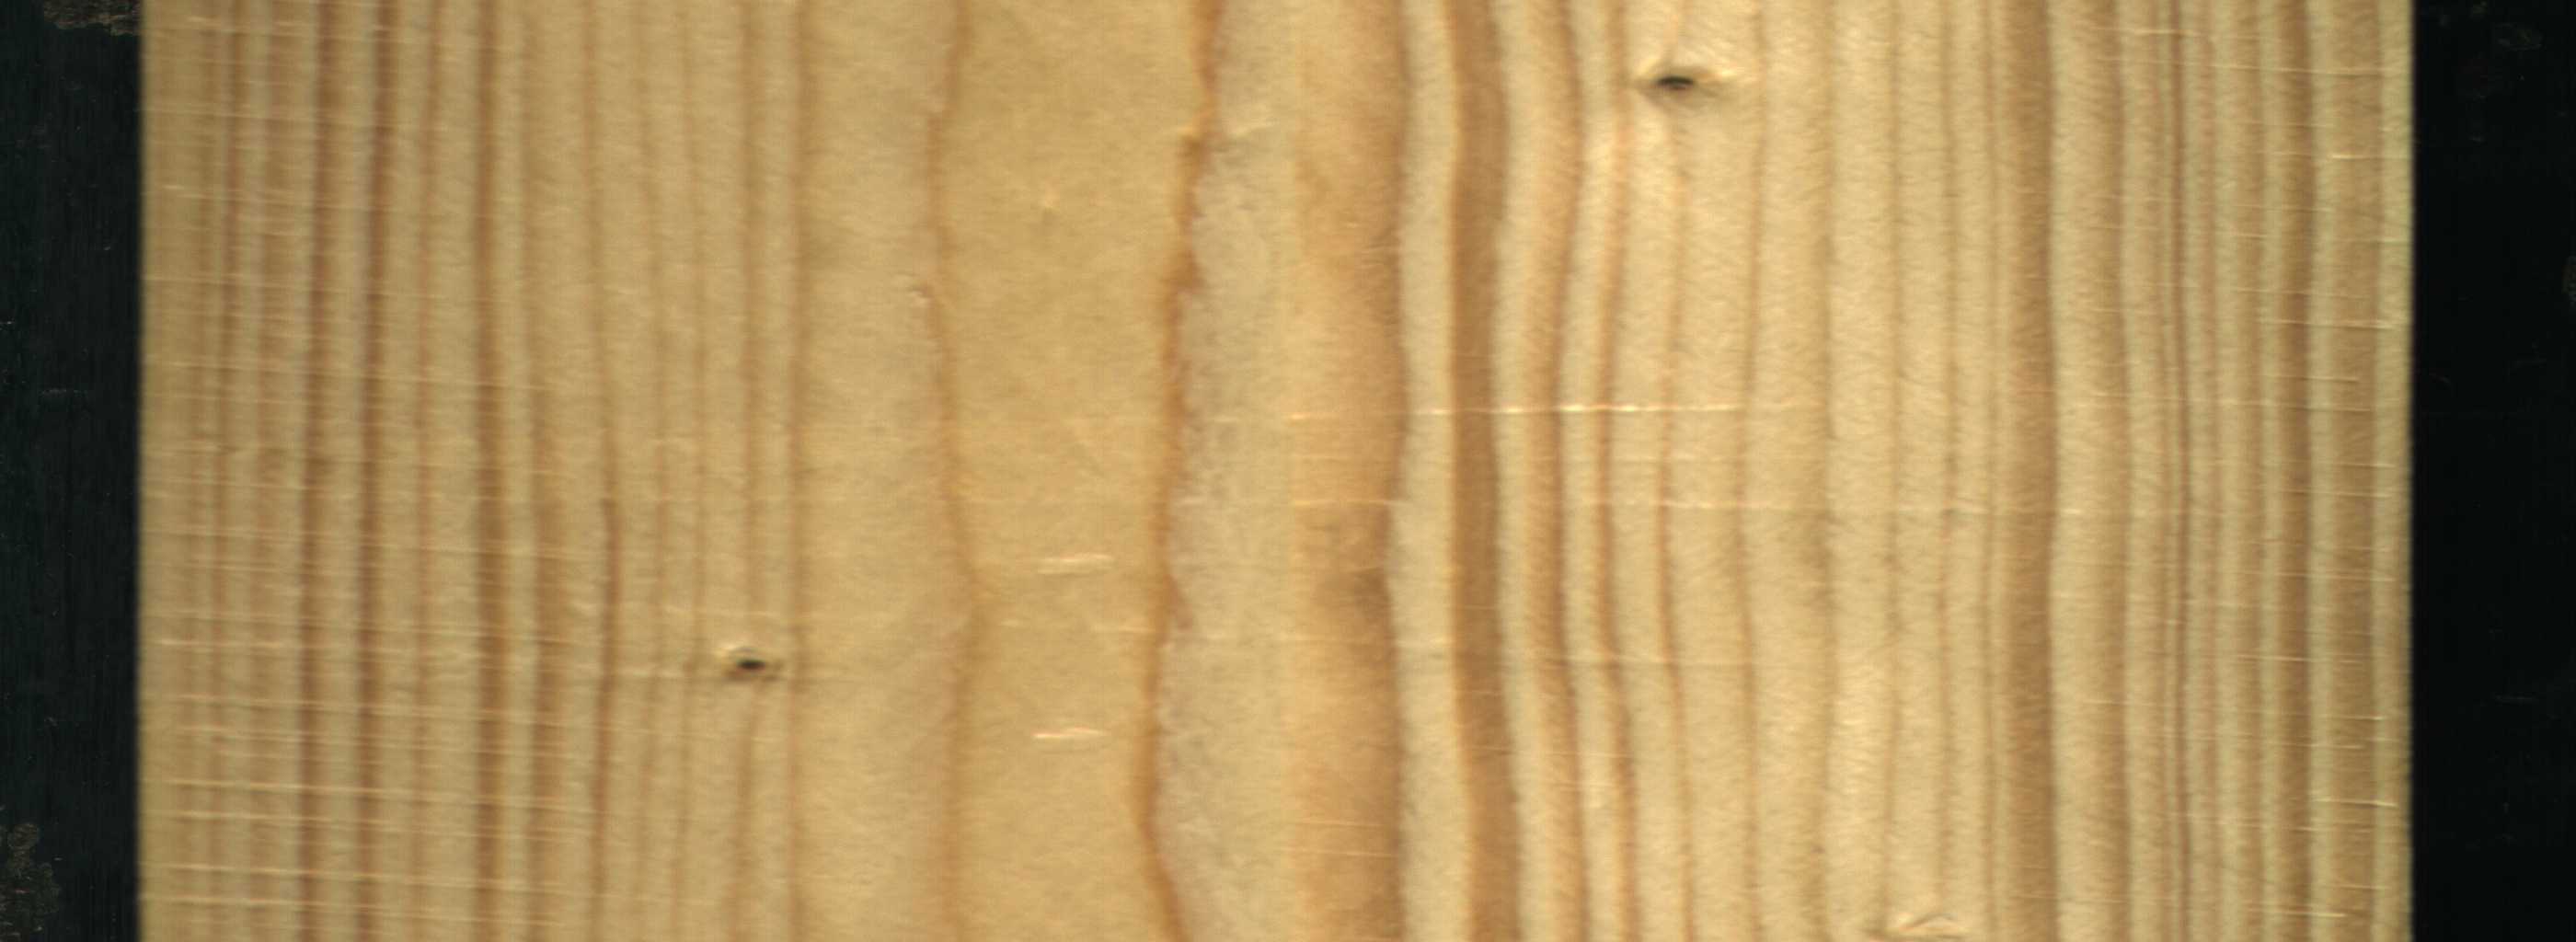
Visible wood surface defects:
Live_Knot
Live_Knot